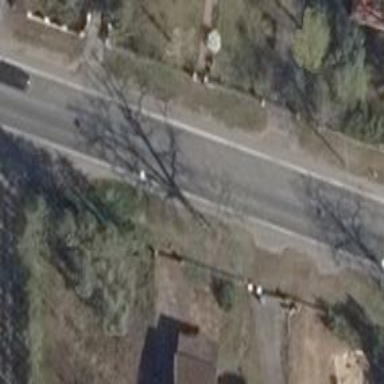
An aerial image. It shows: Avenue of deciduous broadleaved trees.